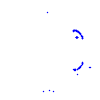
Particle: proton